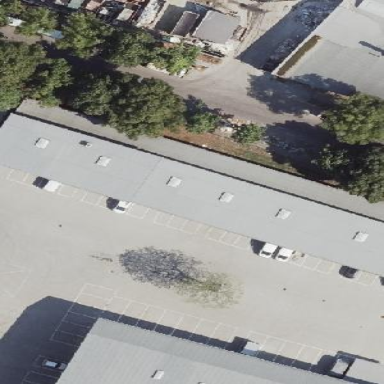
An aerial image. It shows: Street side parking area.